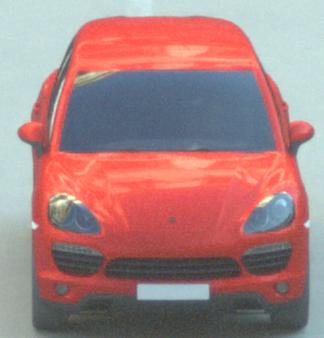
Make: Porsche
Model: Cayenne
Detailed model: Cayenne (958)
Model produced from: 2010/05
Model produced until: 2014/07
Doors: 5
Color: red
Road condition: dry road
Daytime: morning or afternoon
Contrast: low contrast